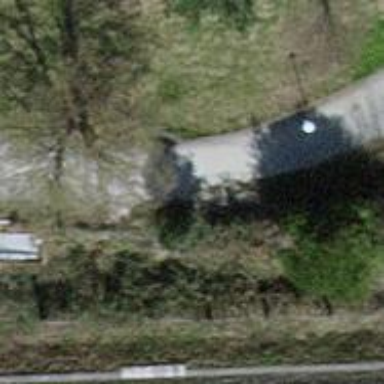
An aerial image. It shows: Path with fine gravel surface.